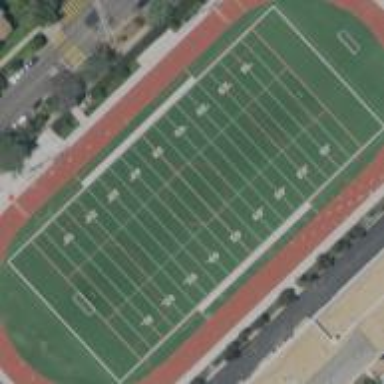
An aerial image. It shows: American football pitch.